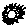
Label: sun